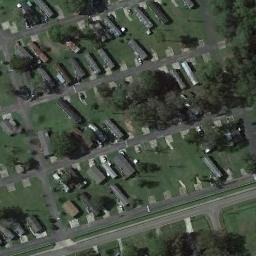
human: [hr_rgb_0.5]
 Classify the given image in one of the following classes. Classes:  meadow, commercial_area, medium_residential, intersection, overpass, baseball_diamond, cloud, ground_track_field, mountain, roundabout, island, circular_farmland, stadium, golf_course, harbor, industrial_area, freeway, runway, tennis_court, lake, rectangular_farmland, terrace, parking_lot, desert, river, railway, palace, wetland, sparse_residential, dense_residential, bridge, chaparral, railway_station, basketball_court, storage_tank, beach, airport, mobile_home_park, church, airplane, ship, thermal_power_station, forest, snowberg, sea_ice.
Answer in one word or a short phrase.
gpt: mobile_home_park